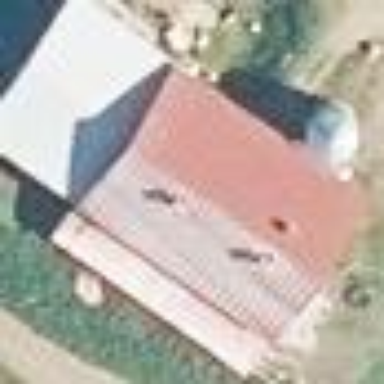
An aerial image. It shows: Farm auxiliary building.